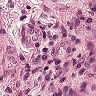
Metastatic tissue present: yes